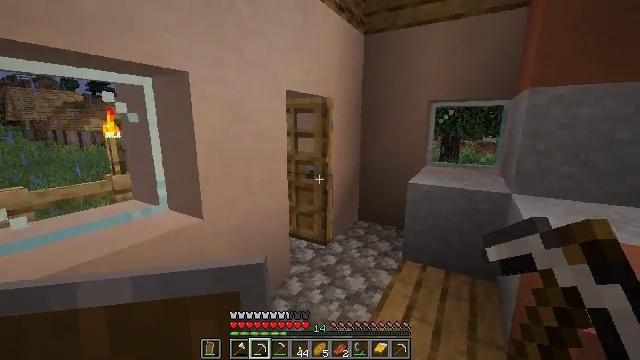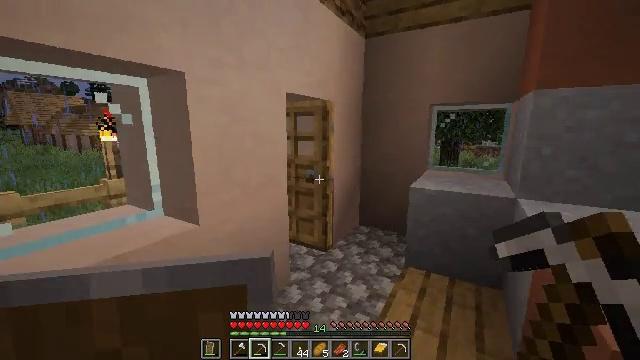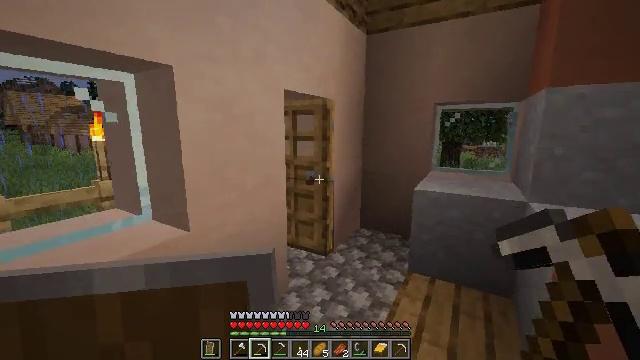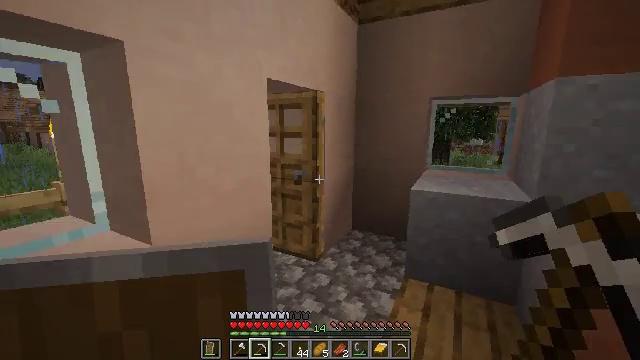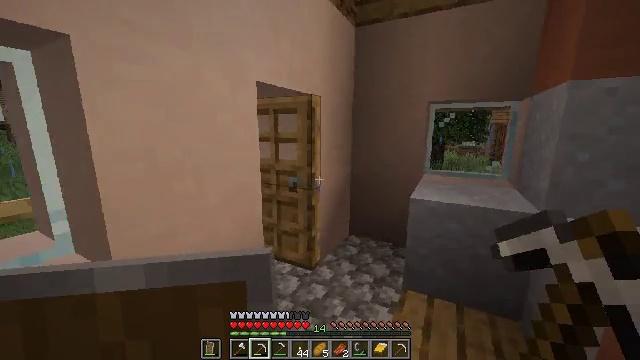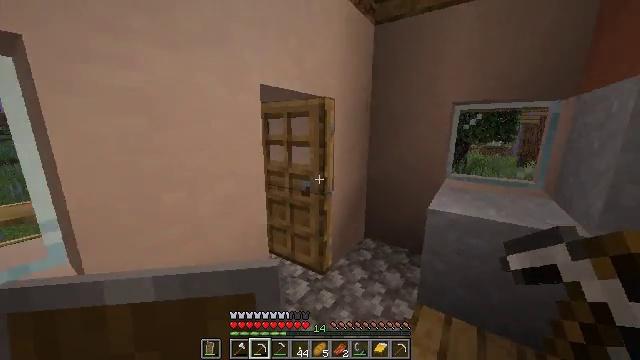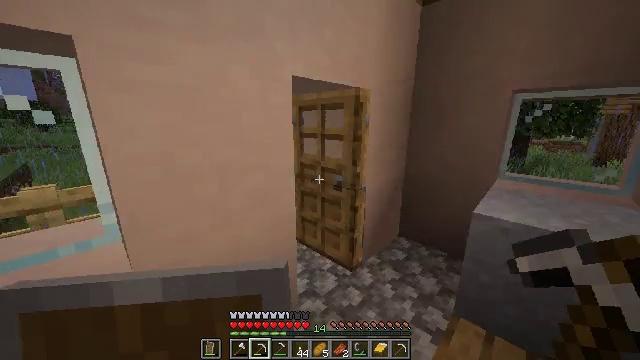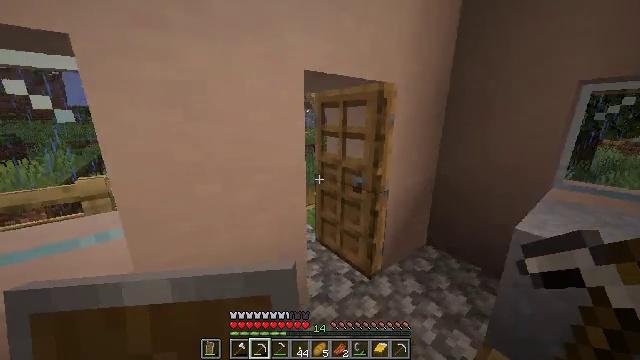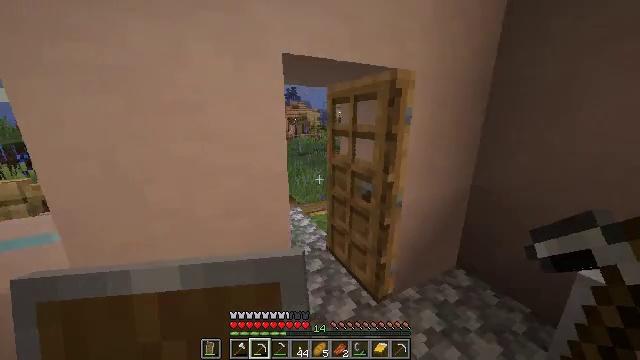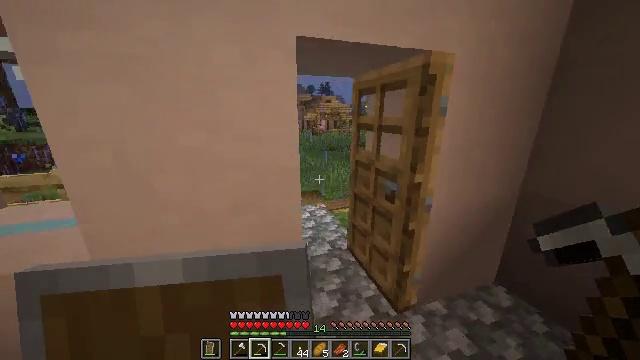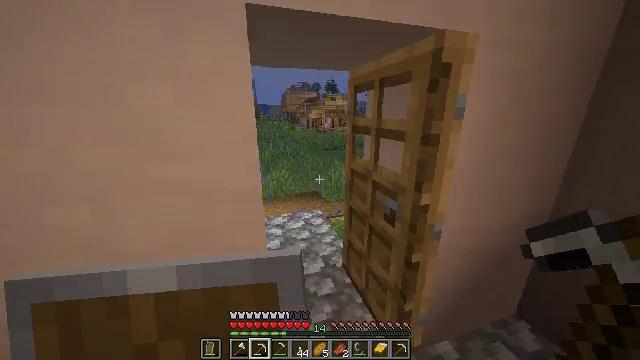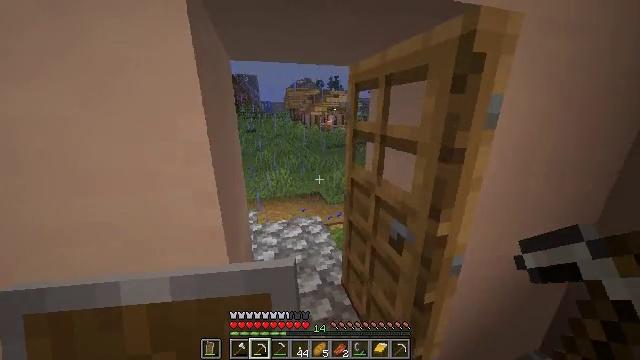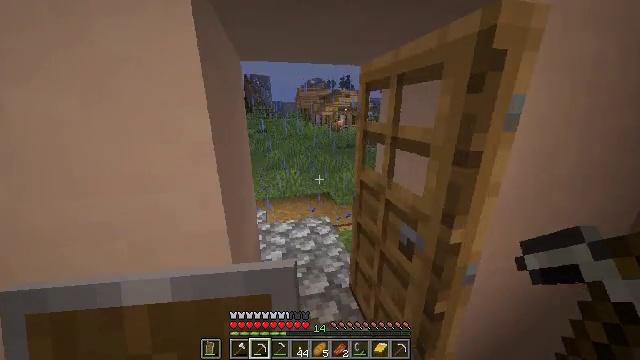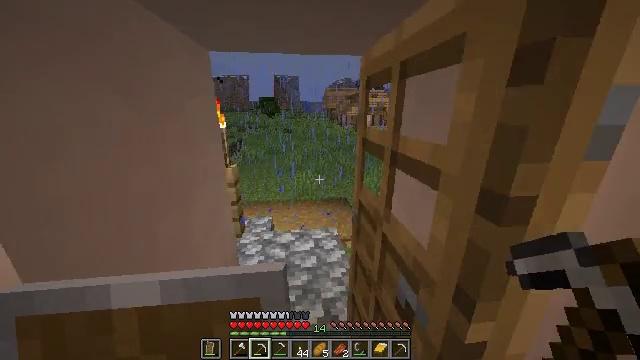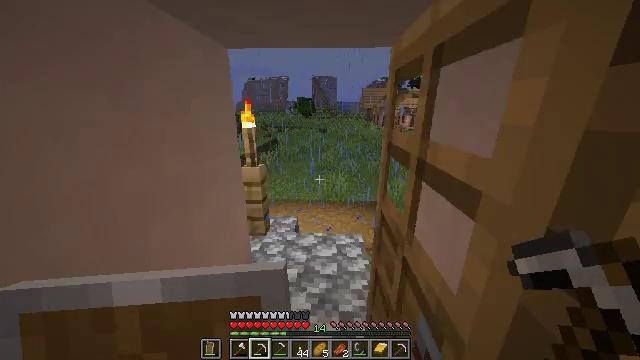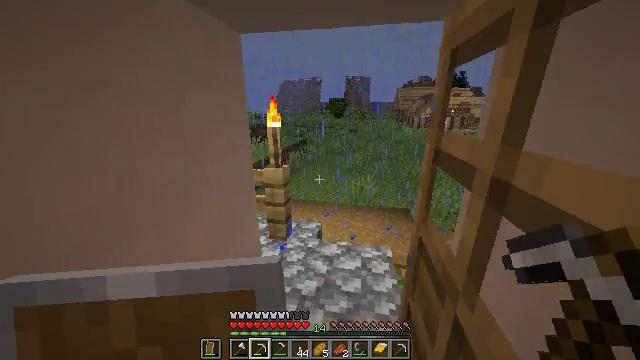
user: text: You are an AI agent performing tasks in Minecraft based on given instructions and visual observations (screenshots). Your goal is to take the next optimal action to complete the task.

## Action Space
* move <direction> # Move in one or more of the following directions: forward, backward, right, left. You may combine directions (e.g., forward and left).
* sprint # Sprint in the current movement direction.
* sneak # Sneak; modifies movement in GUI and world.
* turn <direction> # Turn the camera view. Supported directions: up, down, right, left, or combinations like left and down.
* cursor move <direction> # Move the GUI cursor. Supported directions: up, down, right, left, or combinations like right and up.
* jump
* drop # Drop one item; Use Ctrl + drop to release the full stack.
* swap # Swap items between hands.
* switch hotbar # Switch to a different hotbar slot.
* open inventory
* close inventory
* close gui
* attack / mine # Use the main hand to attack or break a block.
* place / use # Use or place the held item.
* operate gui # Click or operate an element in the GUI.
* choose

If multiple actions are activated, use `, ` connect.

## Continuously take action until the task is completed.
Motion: motion action
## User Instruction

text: Left click on the stonecutter to break it.
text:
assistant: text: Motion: move forward
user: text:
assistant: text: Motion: move forward
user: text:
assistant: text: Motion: move forward, sprint, turn right
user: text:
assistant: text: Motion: move forward and move right, sprint
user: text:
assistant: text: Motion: move forward and move right, sprint, turn left
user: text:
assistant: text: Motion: move forward and move right, sprint, turn left and down
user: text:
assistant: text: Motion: move forward and move right, sprint, turn left
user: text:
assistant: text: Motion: move forward and move right, sprint, turn left
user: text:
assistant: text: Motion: move forward, sprint, turn left and down
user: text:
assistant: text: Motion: move forward, sprint, turn left
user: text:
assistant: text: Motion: move forward, sprint
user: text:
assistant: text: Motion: move forward and move right, sprint, turn left
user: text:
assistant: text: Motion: move forward and move right, sprint, turn left
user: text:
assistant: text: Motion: move forward and move right, sprint, turn left
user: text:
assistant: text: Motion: move forward and move right, sprint, turn left
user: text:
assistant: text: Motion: move forward, sprint, turn left
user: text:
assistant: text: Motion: move forward, sprint
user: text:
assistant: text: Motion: move forward, sprint
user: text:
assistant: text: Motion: move forward, sprint
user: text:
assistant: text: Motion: move forward, sprint, turn right
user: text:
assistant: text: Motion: move forward, sprint, turn right
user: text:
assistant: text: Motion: move forward and move right, sprint
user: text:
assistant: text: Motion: move forward and move right, sprint, turn left
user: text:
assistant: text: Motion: move forward and move right, sprint, turn left
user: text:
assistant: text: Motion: move forward, sprint
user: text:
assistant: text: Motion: move forward, sprint
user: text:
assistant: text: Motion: move forward, sprint, jump
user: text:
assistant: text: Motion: move forward, sprint, turn left, jump
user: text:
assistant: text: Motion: move forward, sprint, turn left, jump
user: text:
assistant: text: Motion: move forward, sprint, turn left, jump